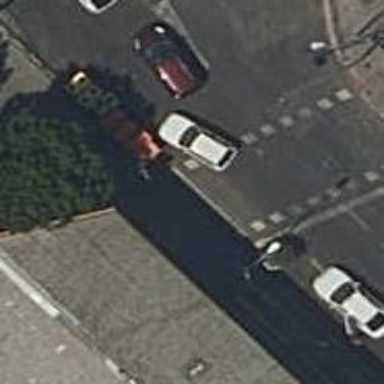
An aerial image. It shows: Taxi stand.